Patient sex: F
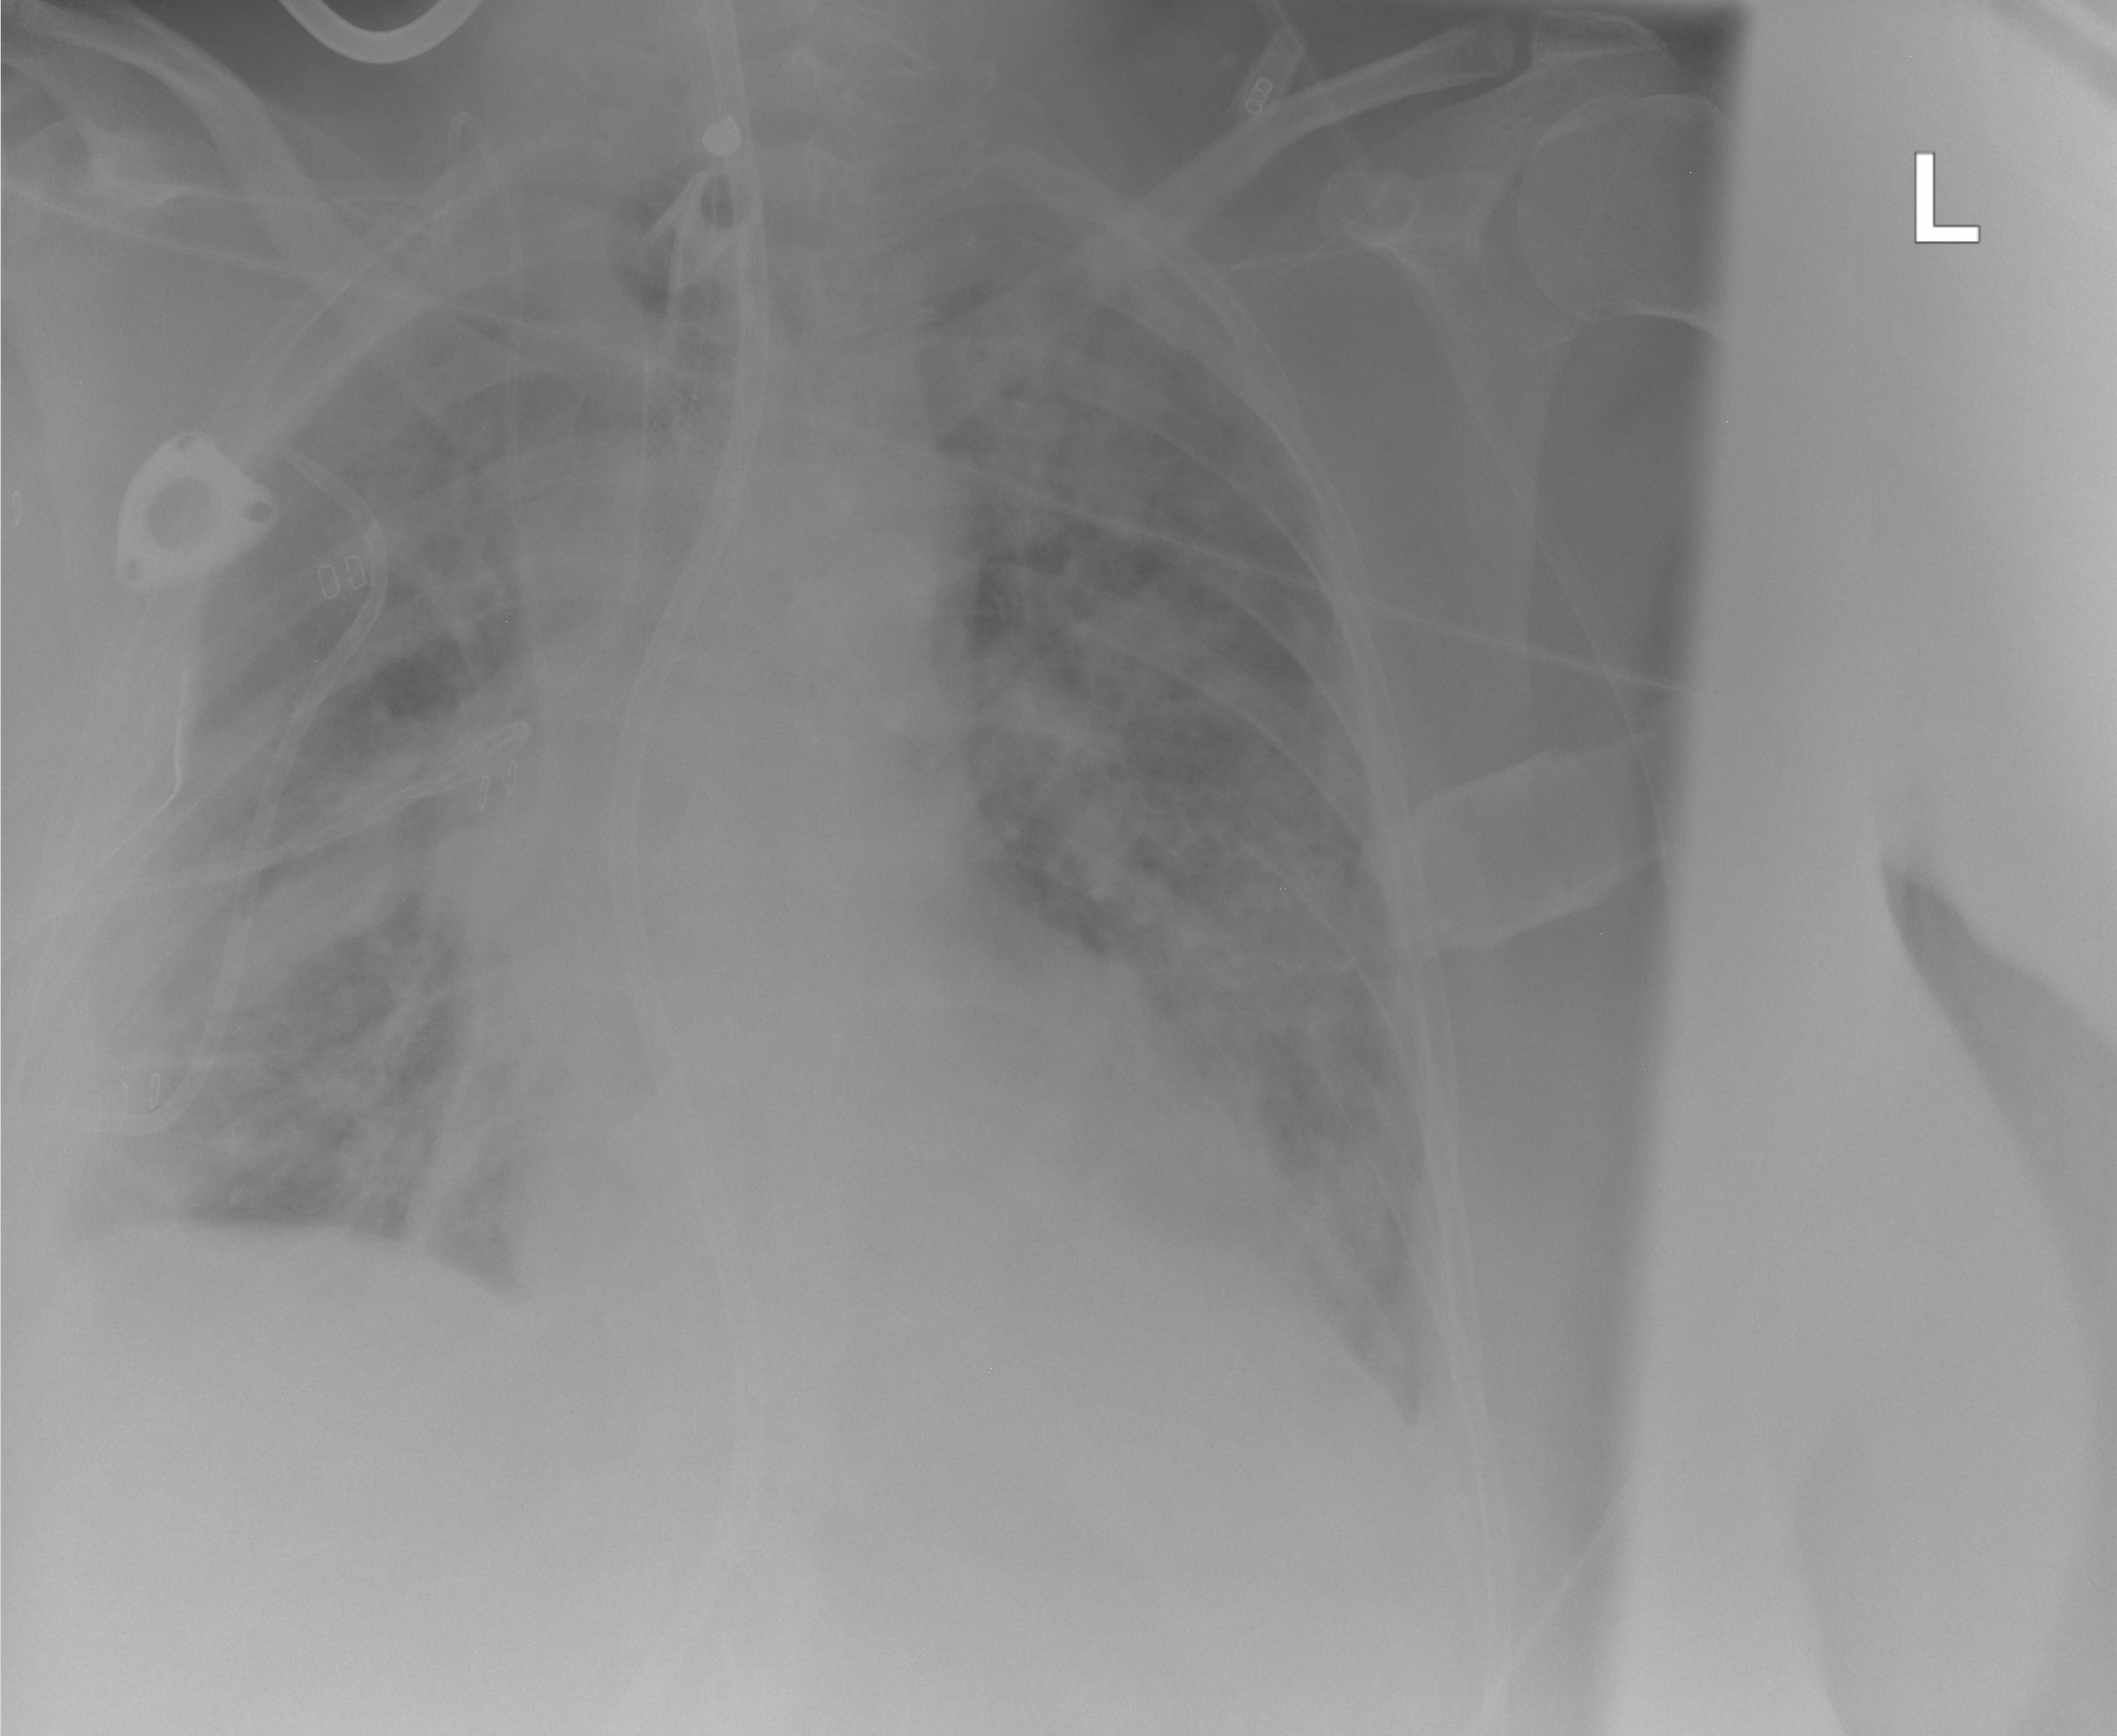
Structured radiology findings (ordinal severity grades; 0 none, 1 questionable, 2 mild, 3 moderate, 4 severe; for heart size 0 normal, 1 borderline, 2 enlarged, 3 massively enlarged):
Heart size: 0
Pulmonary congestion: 2
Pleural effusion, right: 1
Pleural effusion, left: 1
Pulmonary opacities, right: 3
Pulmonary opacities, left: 3
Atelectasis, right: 3
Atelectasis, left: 3